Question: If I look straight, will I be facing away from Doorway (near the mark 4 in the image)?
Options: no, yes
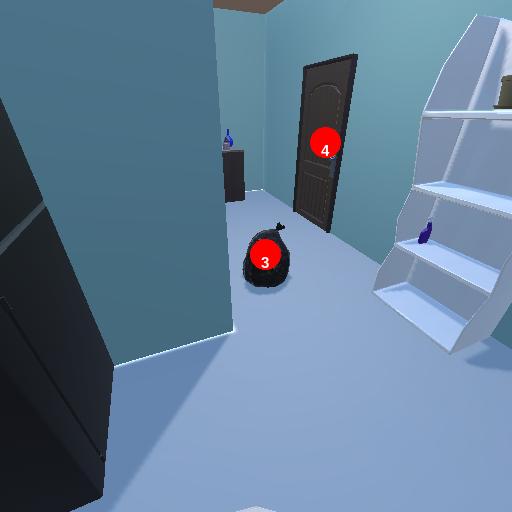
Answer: no